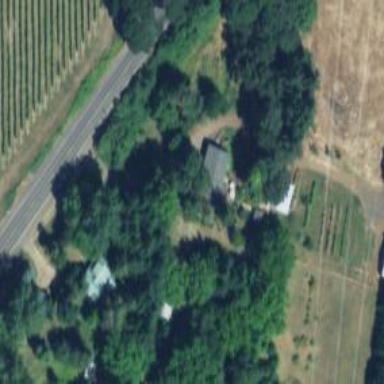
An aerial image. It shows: Driveway leading to service road.